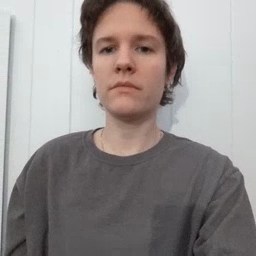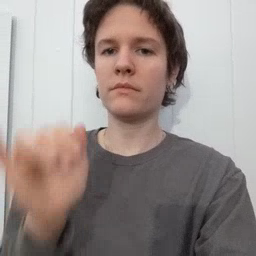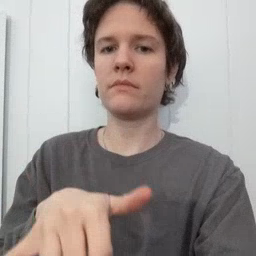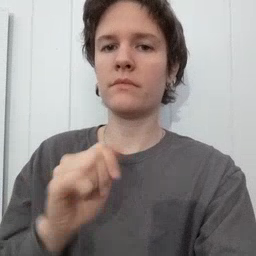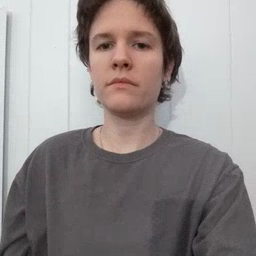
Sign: that